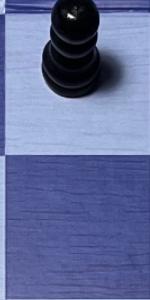
Label: Empty